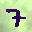
Label: 7